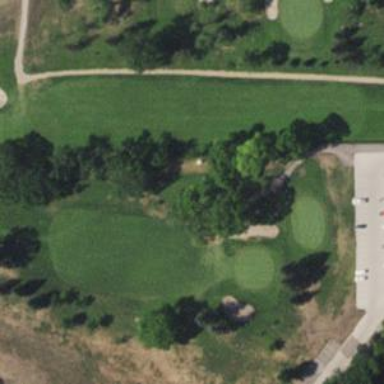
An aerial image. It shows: Service road designated as golf cart path.